Question:
Many to many relationships should have a solid line, strong relationship.
In the given diagram, ther right side sample is surely incorrect, the relationship
line show be solid. However,
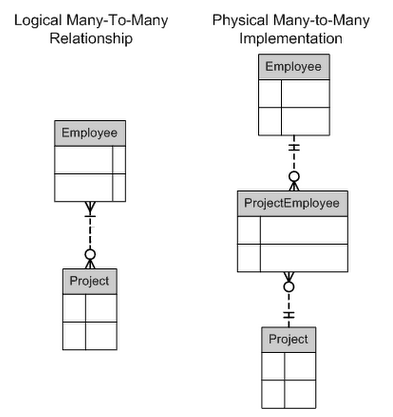
Answer: > Many to many relationships should have a solid line, strong relationship.
What notation are you using? Looks like a variant of IE (Information Engineering).
At any rate, I guess this depends on the notation/conventions being used and in this particular case the logical model seems consistent with the physical one, except for the requirement that a Project must be connected to at least one Employee, which cannot be easily mapped to the physical database.
> In the given diagram, ther right side sample is surely incorrect, the relationship line show be solid.
Not necessarily. There is nothing preventing you from migrating the parent PKs into an key in the junction table and using a surrogate PK. This would make the relationships "non-identifying", warranting the usage of dashed lines.
---
It would require <URL>.